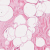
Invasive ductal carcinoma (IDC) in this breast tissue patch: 0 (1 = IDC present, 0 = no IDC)